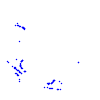
Particle: proton